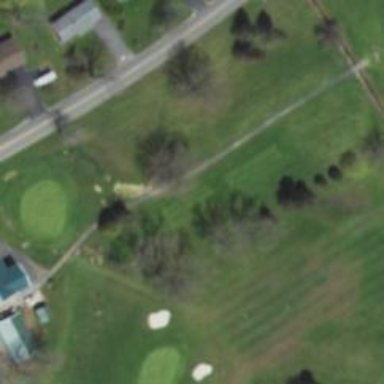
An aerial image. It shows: Golf tee on grassy land.